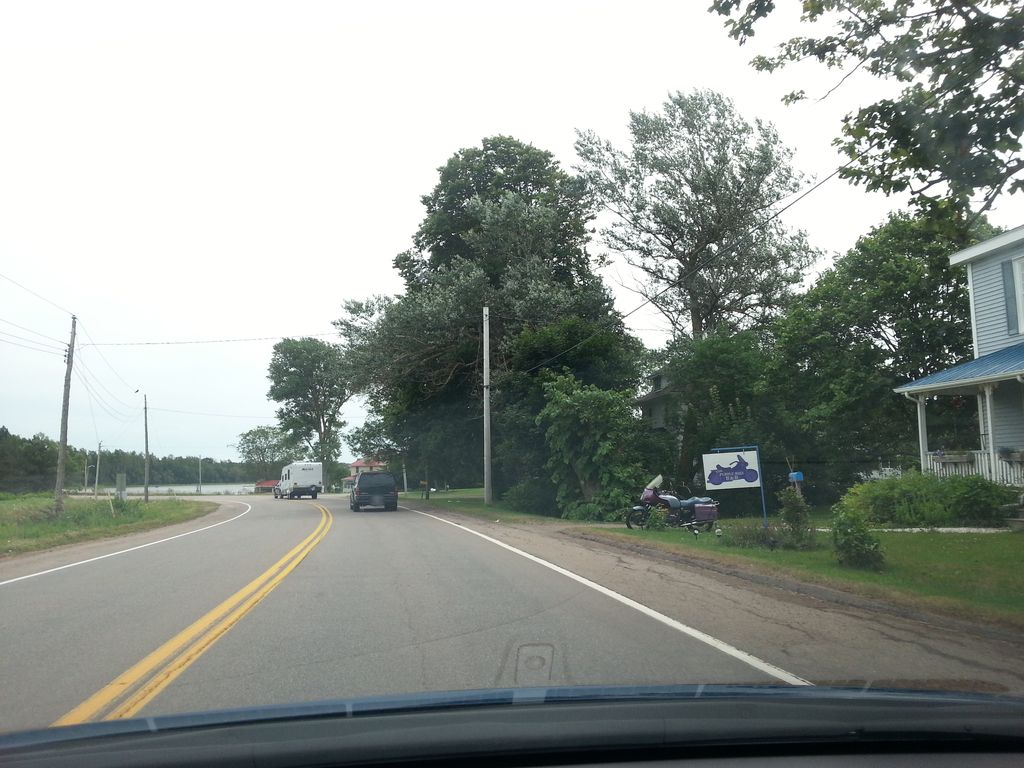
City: charlottetown